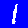
Digit: 1